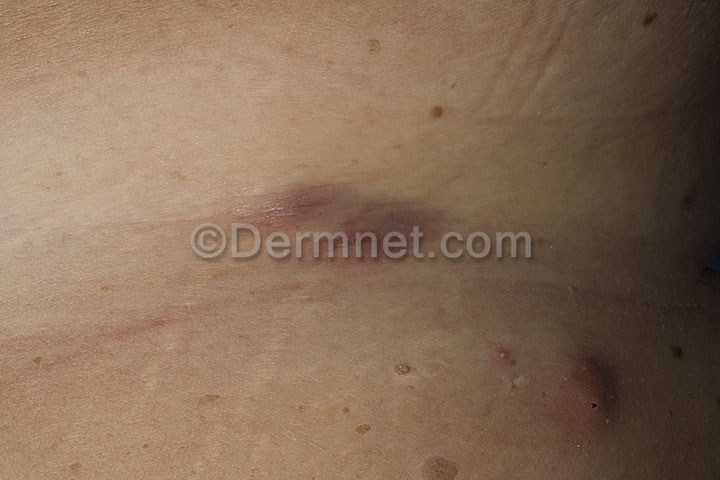
Disease: Acne and Rosacea Photos